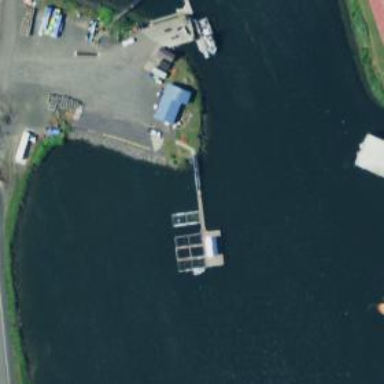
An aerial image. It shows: Man-made pier.